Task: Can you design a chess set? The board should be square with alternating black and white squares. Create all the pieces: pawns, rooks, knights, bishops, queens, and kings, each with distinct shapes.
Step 4704:
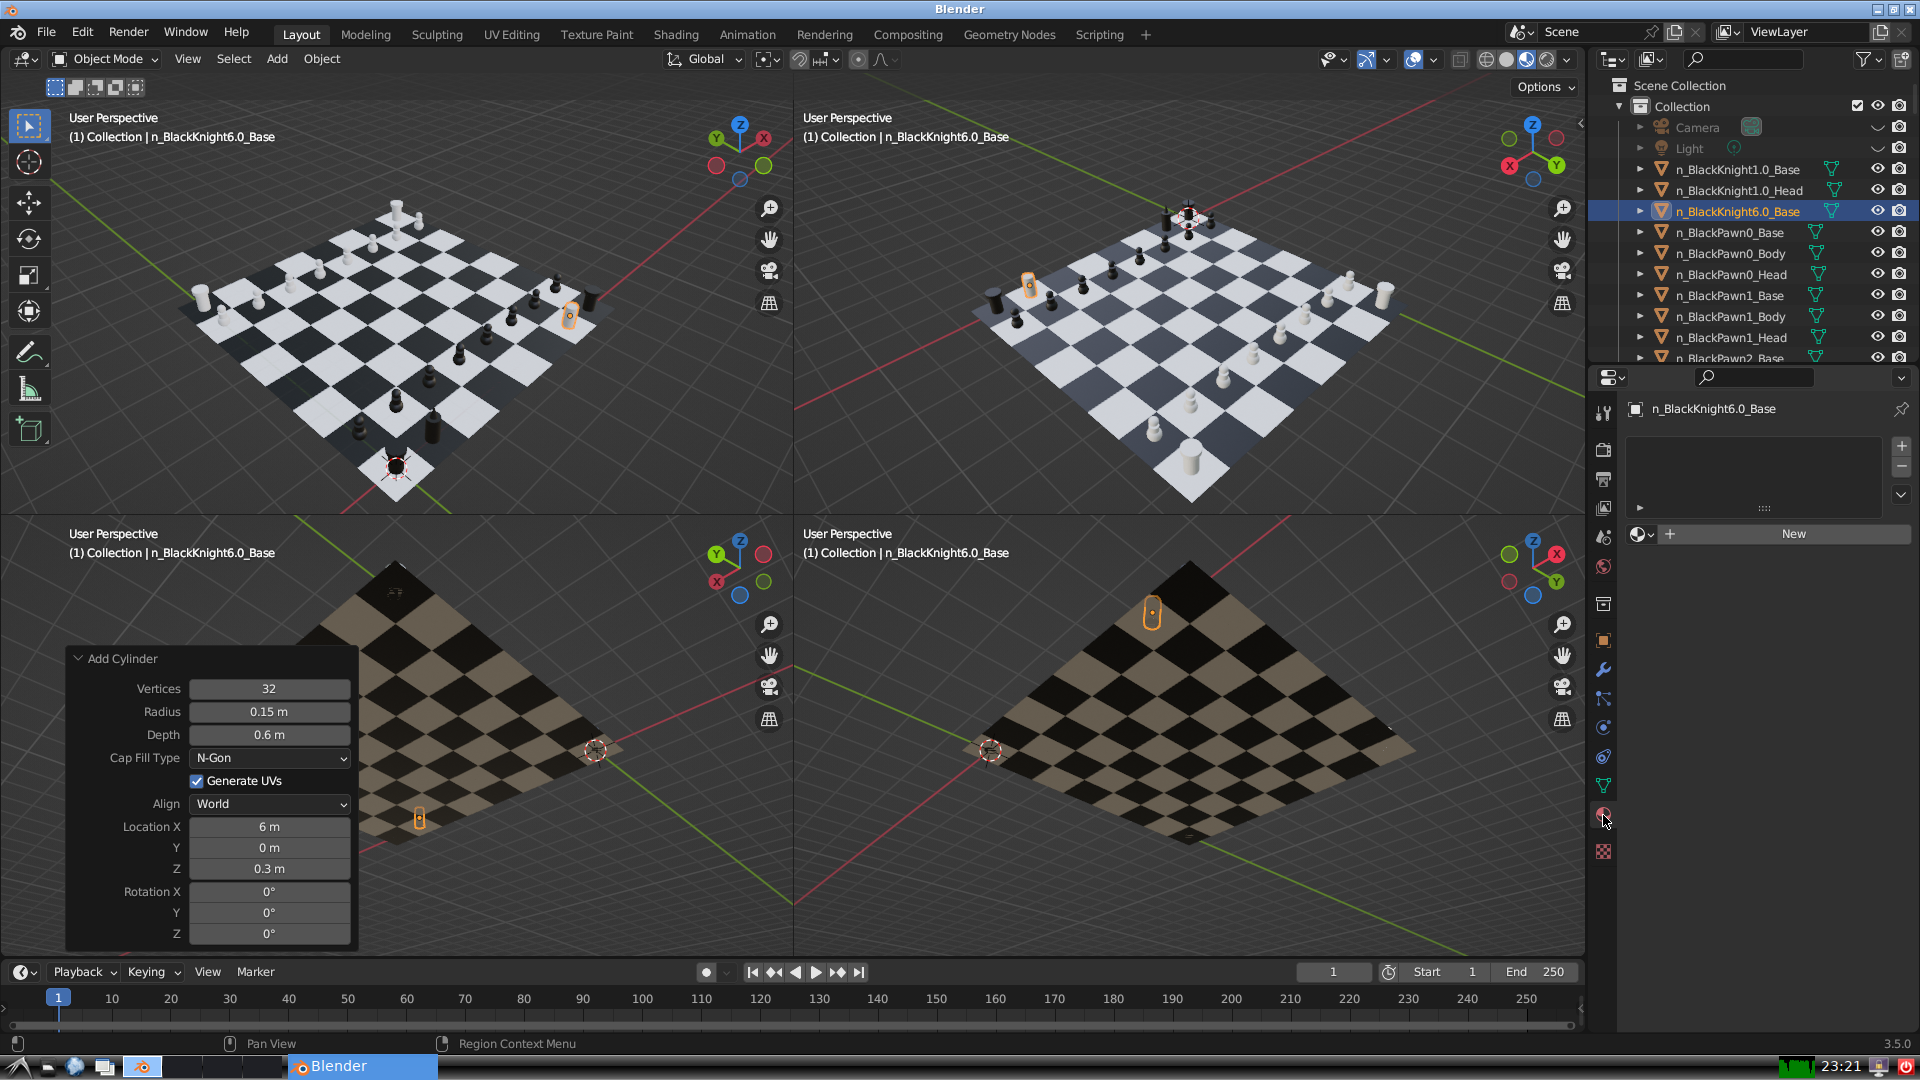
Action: {"mouse_move": [1636, 534]}